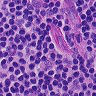
Metastatic tissue present: no